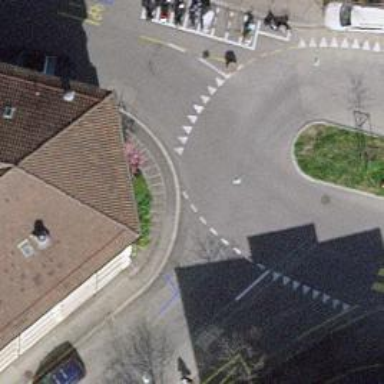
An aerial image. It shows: Restaurant.